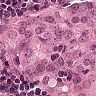
Metastatic tissue present: yes